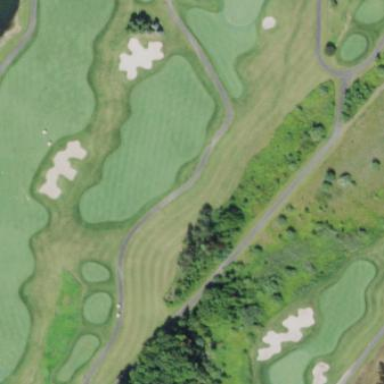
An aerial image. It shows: Rough grassy area used for golf.